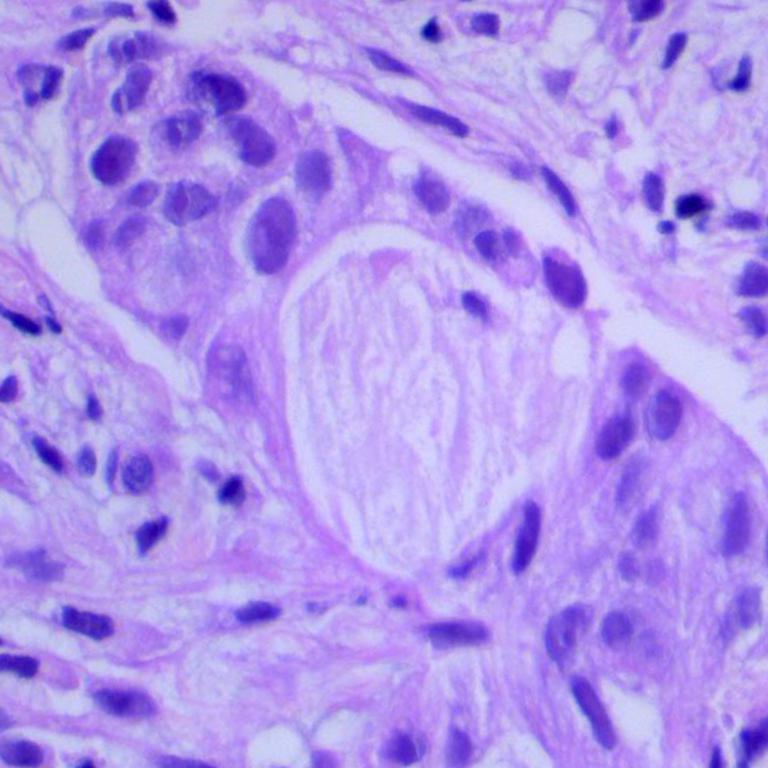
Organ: lung
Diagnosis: adenocarcinomas